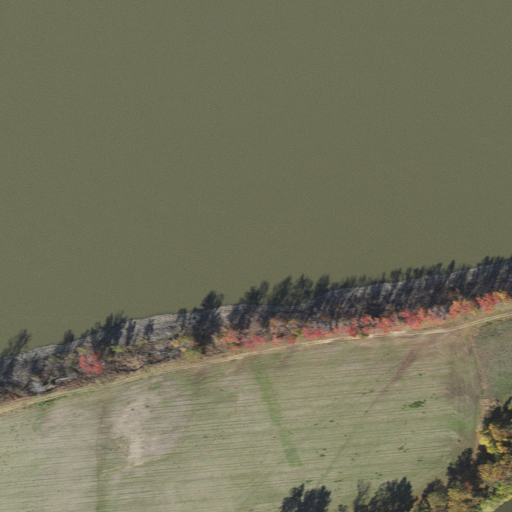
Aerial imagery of levee in Mississippi named Mhoon Bend Revetment containing open water, cultivated crops, woody wetlands, and herbaceous wetlands